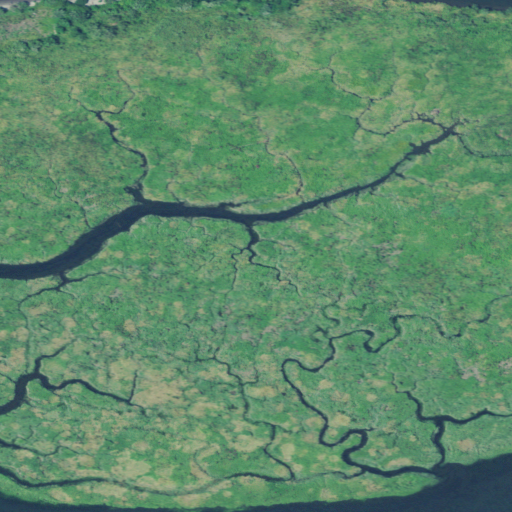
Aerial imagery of island in Oregon named Grassy Island containing herbaceous wetlands and open water